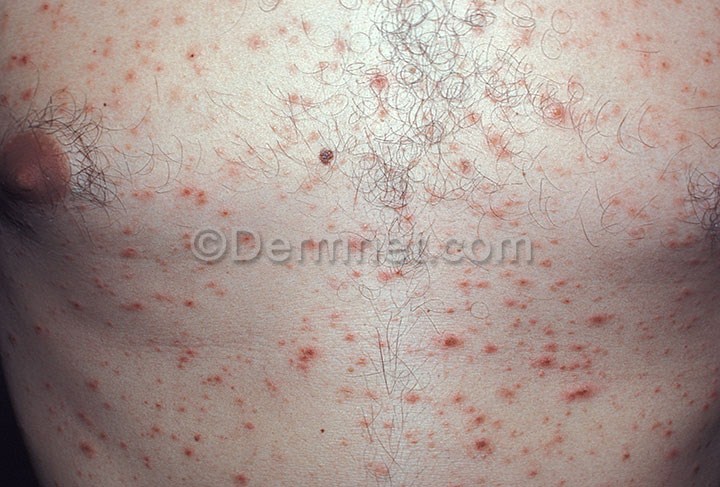
Disease: Psoriasis pictures Lichen Planus and related diseases